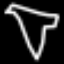
Label: diamond